Question: I was able to make a row in a table clickable, which is what I want:
<URL>
However, I don't want the first cell to have an underline. I just want it to appear as regular text. How can I achieve this?

'''
import React from "react";
import {
Table,
Thead,
Tr,
Th,
Td,
Tbody,
LinkOverlay,
LinkBox
} from "@chakra-ui/react";
export default function App() {
return (
<Table variant="simple" size="sm">
<Thead>
<Tr>
<Th>To convert</Th>
<Th>into</Th>
<Th isNumeric>multiply by</Th>
</Tr>
</Thead>
<Tbody>
<LinkBox as={Tr}>
<LinkOverlay href="https://www.google.com">inches</LinkOverlay>
<Td>millimetres (mm)</Td>
<Td isNumeric>25.4</Td>
</LinkBox>
<Tr>
<Td>feet</Td>
<Td>centimetres (cm)</Td>
<Td isNumeric>30.48</Td>
</Tr>
<Tr>
<Td>yards</Td>
<Td>metres (m)</Td>
<Td isNumeric>0.91444</Td>
</Tr>
</Tbody>
</Table>
);
}
'''
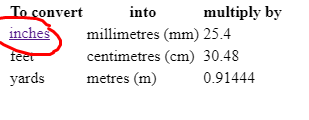
Answer: You would need to style it using 'css'.
Add this to your 'app.js':
'''
import './style.css';
'''
Create a file named 'style.css' in 'src' folder and add the following code:
'''
*{
text-decoration:none;
color:black;
}
'''